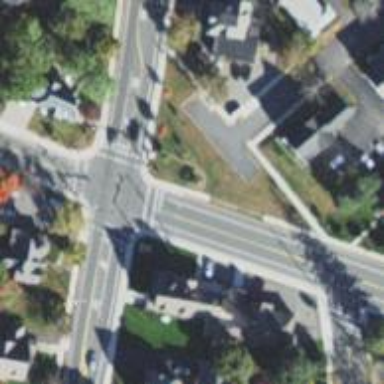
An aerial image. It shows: Footway with asphalt surface and marked crossing. The crossing is designated by lines.